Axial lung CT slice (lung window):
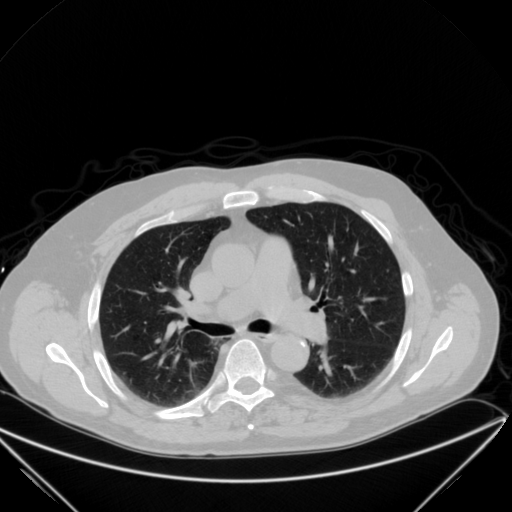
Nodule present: no